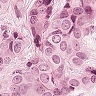
Metastatic tissue present: yes